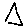
Label: triangle